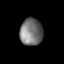
Tissue: prostate
Cell type: T cells
Senescence score: 0.2947
Nuclear area (px): 601
Mean DAPI intensity: 116.765